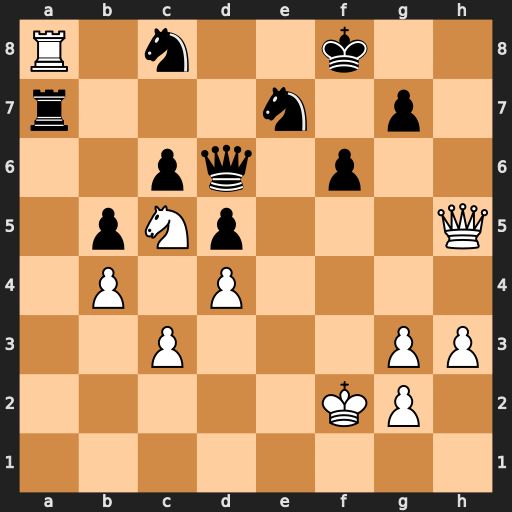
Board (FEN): R1n2k2/r3n1p1/2pq1p2/1pNp3Q/1P1P4/2P3PP/5KP1/8
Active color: w
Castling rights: -
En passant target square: -
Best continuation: Qh8+ Kf7 Rxa7 Nxa7 Nb7